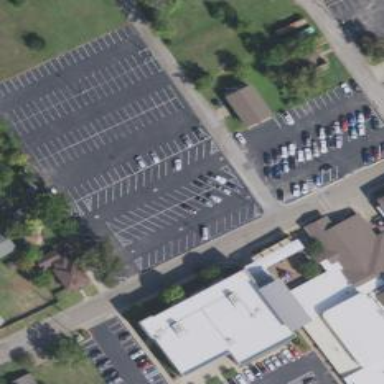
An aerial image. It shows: Parking area with surface.